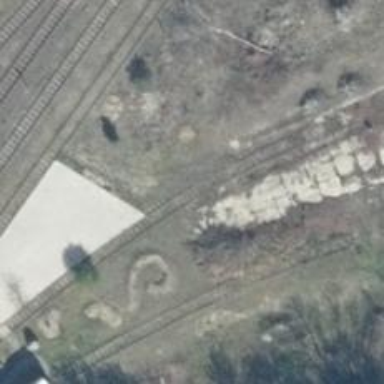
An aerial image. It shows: Disused historic railway in yard area.